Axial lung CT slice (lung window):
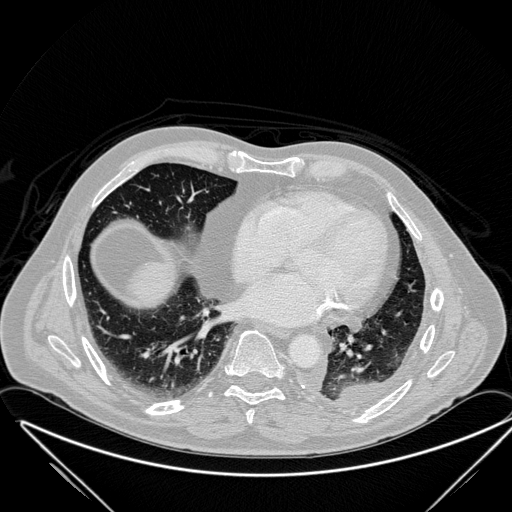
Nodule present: no